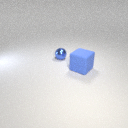
small blue metal sphere to the left of large blue rubber cube